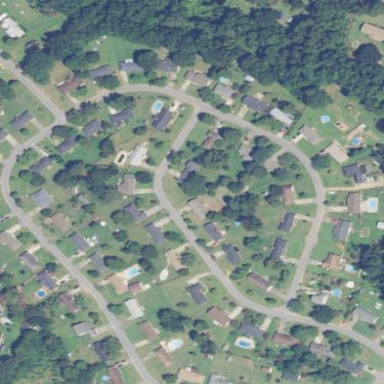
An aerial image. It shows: Residential area consisting of single-family homes in subdivision.